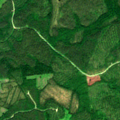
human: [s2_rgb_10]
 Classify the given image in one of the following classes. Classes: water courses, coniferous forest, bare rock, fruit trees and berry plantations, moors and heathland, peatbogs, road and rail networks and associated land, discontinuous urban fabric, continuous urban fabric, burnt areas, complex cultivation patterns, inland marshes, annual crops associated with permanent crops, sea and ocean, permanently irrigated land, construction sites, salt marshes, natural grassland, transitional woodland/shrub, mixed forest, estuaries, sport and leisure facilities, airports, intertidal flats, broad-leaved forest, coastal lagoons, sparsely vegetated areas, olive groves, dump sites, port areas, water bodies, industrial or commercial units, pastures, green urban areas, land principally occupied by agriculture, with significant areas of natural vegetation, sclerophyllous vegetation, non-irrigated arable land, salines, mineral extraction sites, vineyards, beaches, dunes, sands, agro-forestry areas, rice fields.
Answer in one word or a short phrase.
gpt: coniferous forest, mixed forest